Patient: sex F, age 55
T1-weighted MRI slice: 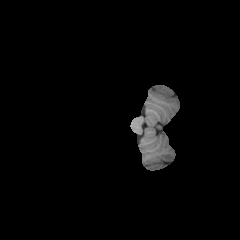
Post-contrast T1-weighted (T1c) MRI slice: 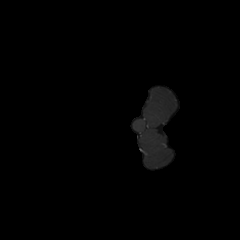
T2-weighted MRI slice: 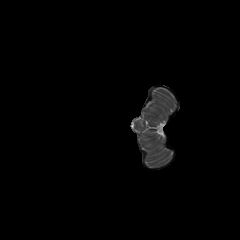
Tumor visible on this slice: no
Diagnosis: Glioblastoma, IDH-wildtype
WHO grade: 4